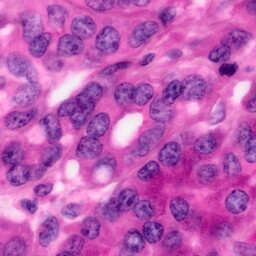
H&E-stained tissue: Pancreatic